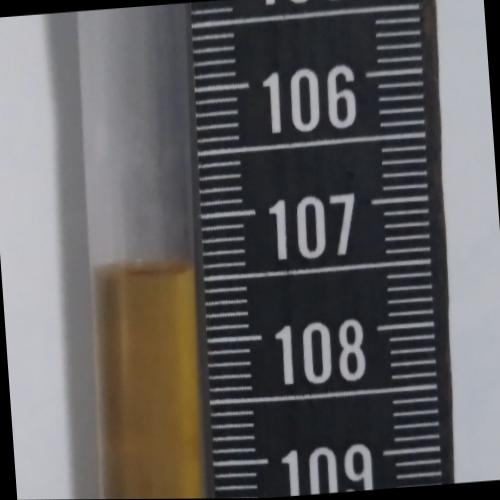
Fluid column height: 107.4 cm